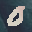
Label: 0